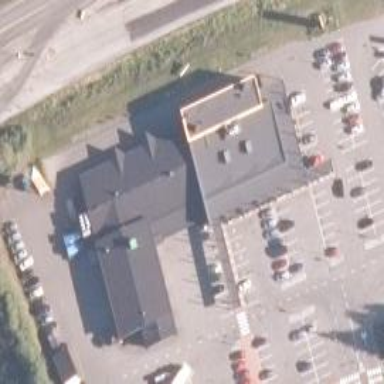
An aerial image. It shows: Supermarket.